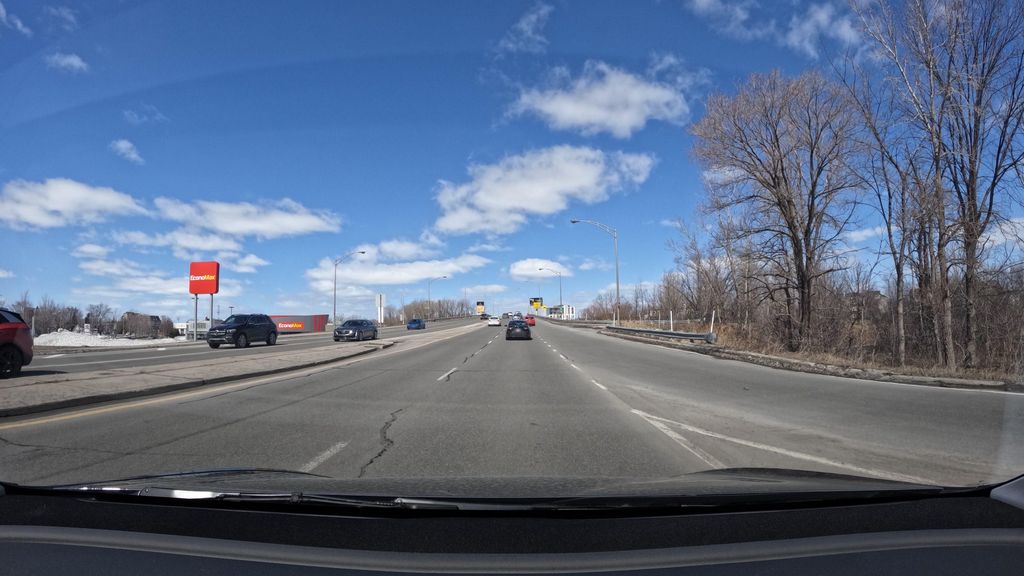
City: montreal